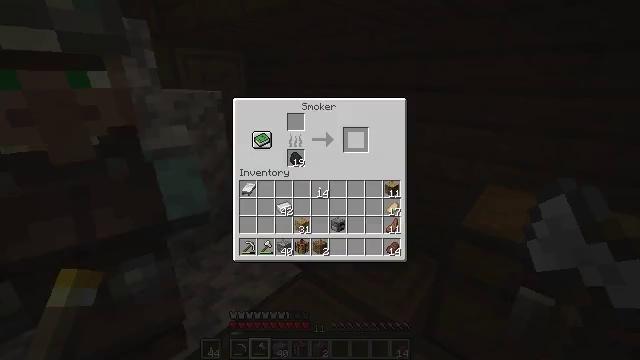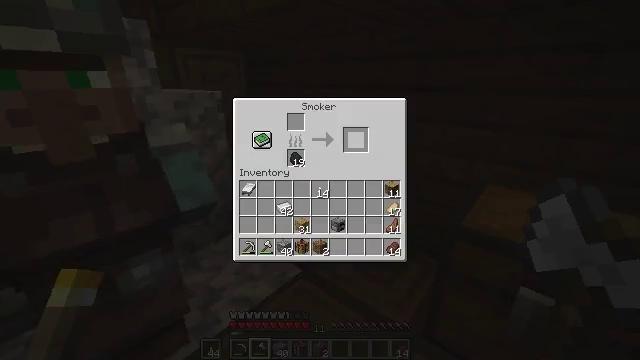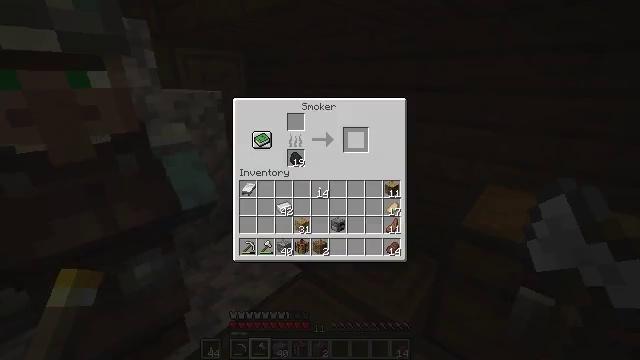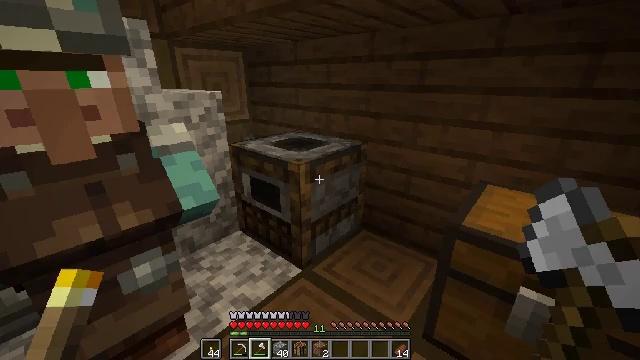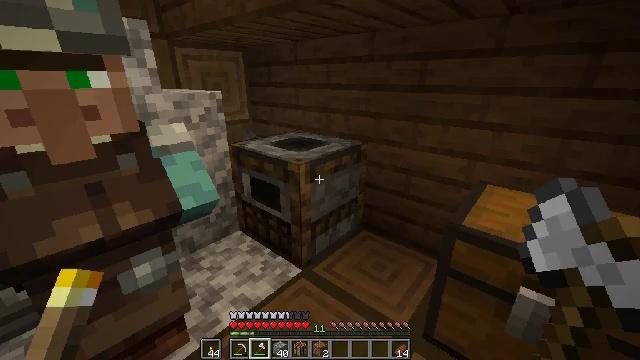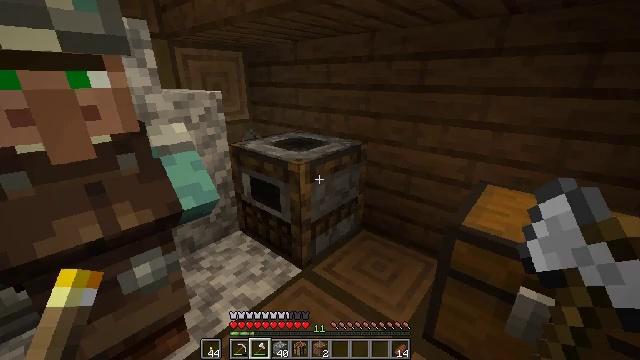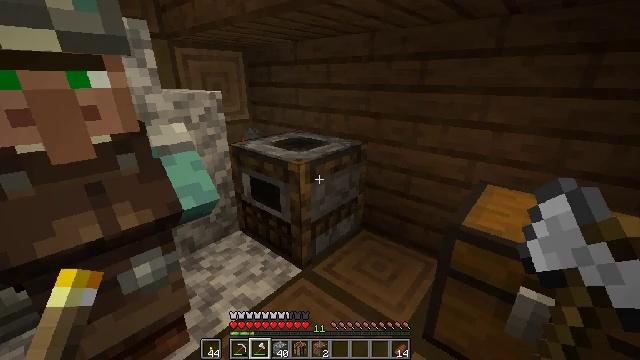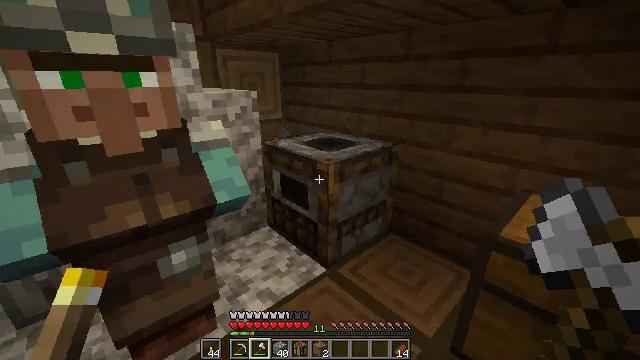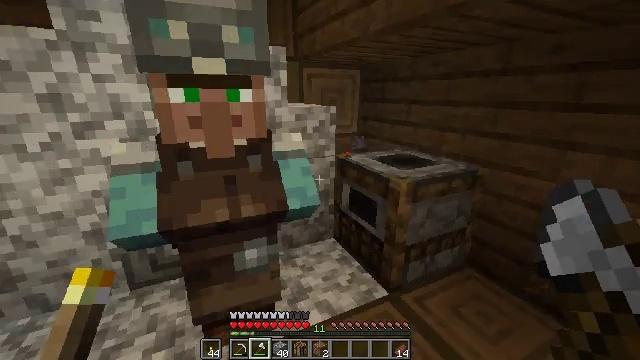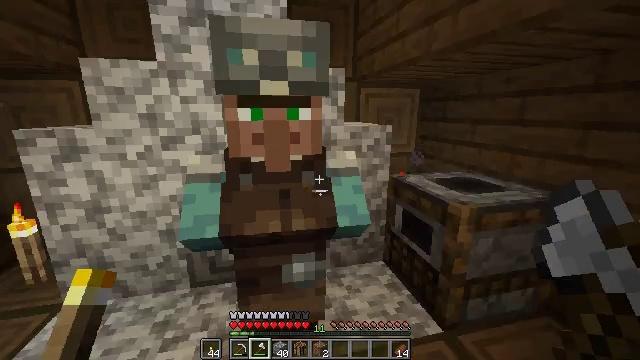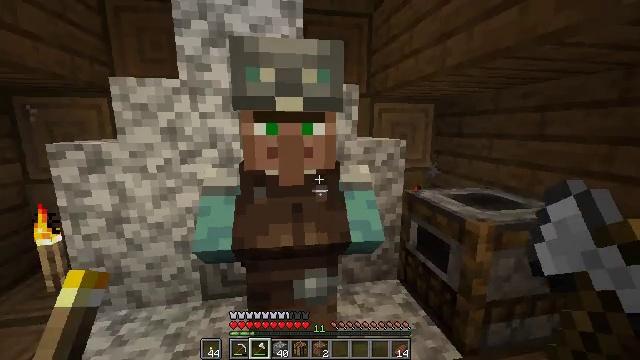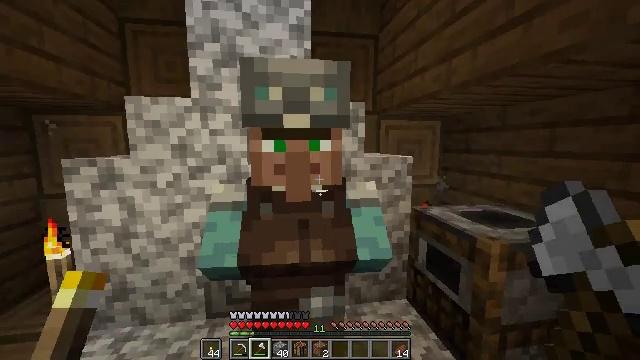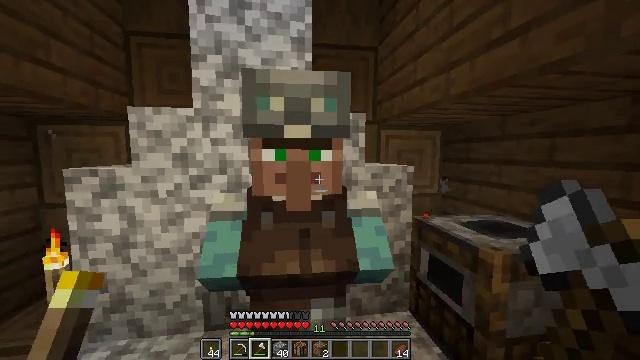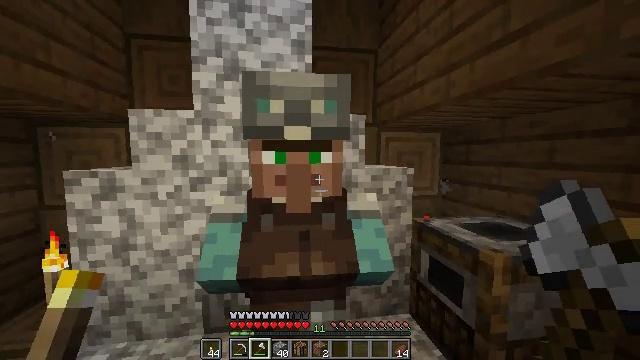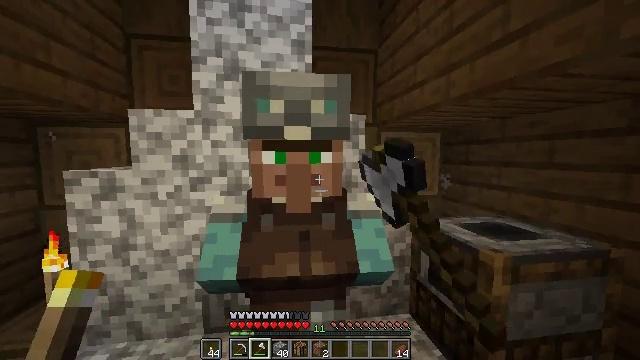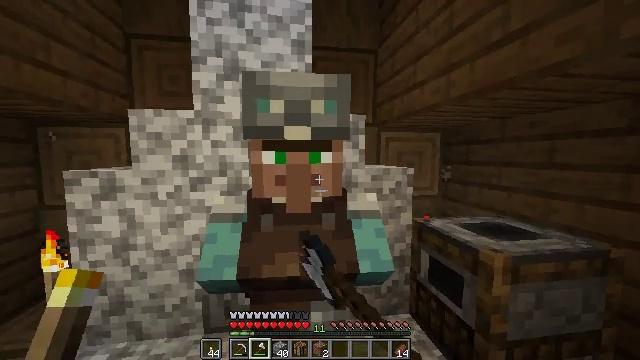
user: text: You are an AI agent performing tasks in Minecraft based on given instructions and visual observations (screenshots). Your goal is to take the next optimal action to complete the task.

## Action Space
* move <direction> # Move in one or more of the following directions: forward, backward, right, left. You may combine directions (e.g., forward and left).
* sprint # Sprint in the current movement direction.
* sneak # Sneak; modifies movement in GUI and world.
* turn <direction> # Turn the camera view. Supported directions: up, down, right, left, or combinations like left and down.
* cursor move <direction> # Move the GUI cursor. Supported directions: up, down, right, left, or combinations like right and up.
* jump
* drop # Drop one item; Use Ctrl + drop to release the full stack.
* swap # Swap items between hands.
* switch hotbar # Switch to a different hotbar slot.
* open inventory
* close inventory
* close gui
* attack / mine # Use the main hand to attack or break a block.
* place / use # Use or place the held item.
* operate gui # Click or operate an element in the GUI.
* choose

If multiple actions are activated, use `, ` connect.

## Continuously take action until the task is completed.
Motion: motion action
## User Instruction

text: Retrieve the smoker into your inventory.
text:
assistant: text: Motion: open gui
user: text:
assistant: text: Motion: no_op
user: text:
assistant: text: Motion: no_op
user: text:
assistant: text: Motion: close gui
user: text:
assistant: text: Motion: no_op
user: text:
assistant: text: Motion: no_op
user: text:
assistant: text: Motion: turn left
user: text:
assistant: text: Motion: turn left and up
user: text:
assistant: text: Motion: turn left and up
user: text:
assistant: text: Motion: turn left and up
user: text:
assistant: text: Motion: turn left and up
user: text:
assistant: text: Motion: turn up
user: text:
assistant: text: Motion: use / place
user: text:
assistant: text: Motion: use / place
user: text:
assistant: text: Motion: use / place
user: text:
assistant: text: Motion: use / place
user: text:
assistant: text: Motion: no_op
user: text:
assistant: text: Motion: open gui
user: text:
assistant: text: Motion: no_op
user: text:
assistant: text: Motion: no_op
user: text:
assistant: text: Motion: no_op
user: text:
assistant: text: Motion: no_op
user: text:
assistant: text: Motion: no_op
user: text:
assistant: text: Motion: no_op
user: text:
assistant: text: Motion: no_op
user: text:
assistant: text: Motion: no_op
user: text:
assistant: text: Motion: no_op
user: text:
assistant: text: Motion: no_op
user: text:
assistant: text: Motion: no_op
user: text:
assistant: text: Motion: no_op